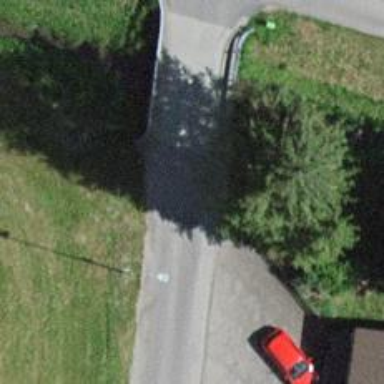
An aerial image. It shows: Track road on concrete bridge with grade 1 track type.